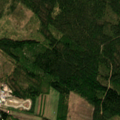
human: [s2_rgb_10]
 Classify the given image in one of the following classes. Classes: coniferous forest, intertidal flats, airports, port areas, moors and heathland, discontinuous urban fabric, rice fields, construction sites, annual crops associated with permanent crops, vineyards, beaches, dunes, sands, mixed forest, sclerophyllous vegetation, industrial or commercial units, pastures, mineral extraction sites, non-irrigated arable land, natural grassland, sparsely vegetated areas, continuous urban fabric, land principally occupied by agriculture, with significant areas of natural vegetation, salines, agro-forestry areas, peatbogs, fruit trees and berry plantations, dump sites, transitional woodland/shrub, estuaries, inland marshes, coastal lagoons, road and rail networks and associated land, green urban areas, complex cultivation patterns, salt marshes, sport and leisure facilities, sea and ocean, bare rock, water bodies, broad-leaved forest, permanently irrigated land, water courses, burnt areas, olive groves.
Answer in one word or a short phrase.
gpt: non-irrigated arable land, coniferous forest, mixed forest, transitional woodland/shrub